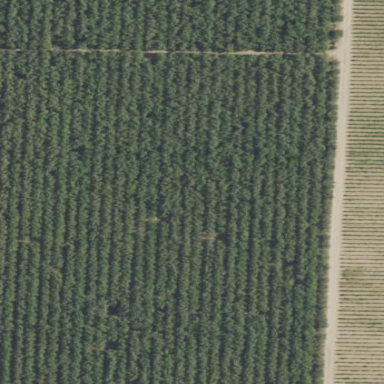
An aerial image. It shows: Almond orchard with rows of almond trees.